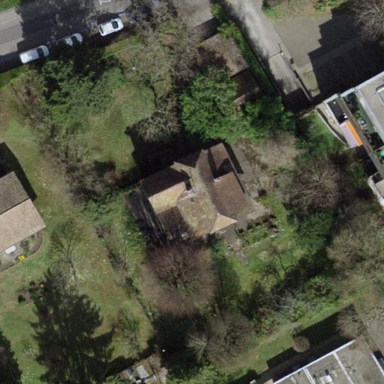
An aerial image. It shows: Garden enclosed by fence.